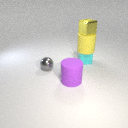
small gray metal sphere to the left of small cyan rubber cube